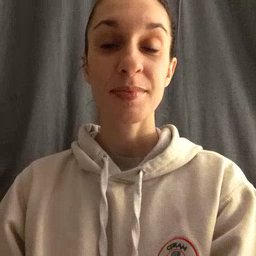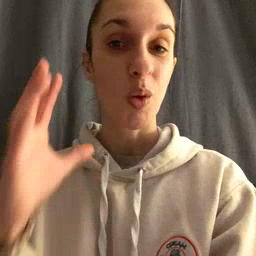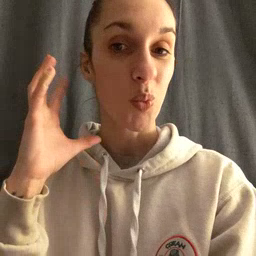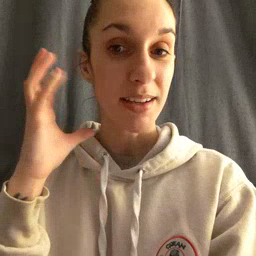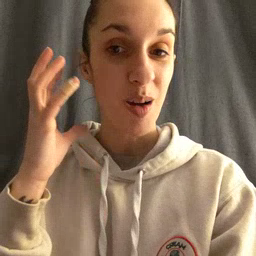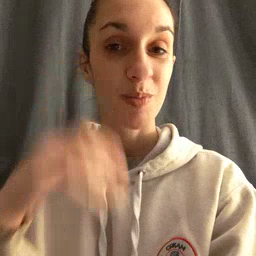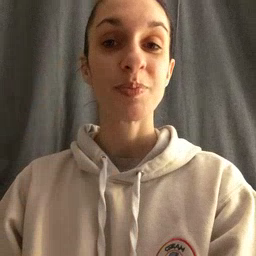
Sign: radio